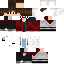
A male human skin with medium skin, wearing brown long hair dressed in a red hoodie and black pants, featuring a closed mouth.